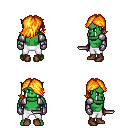
a pixel art fantasy rpg character, male body template, orc, green skin, steel arm armor, white pants, light blonde swoop hairstyle, metal gloves, brown shoes, dagger, four views (front, back, left, right), 2x2 character sprite sheet, small pixel art, hard edges, no anti-aliasing